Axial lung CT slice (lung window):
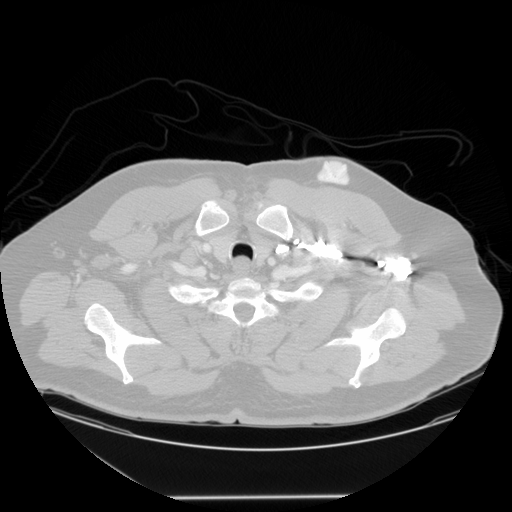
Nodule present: no